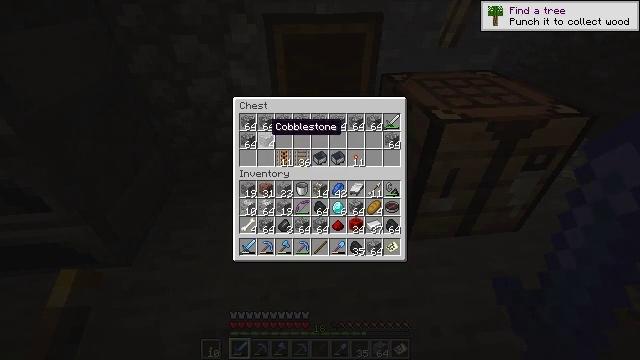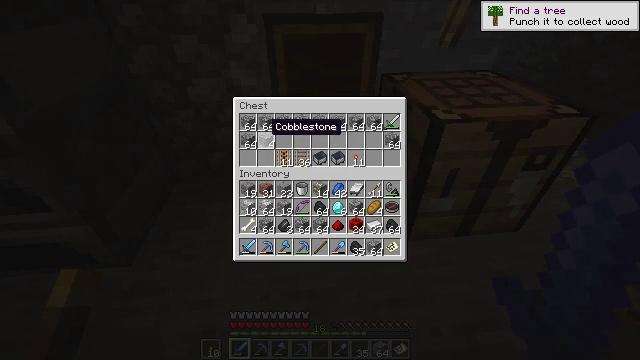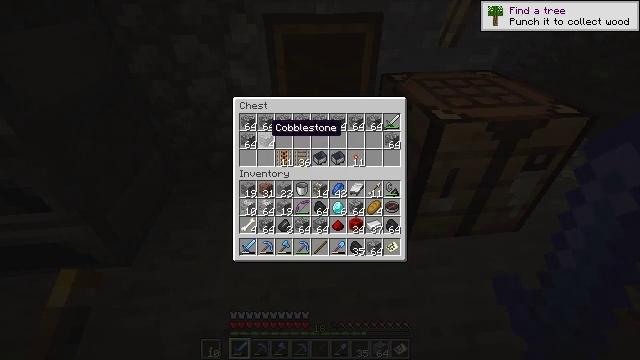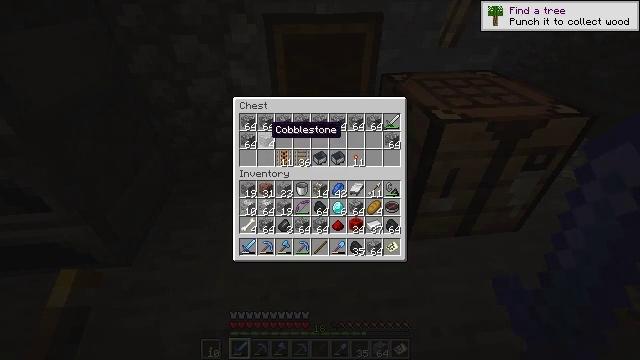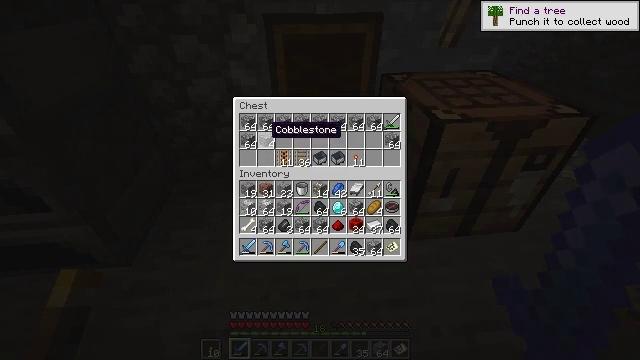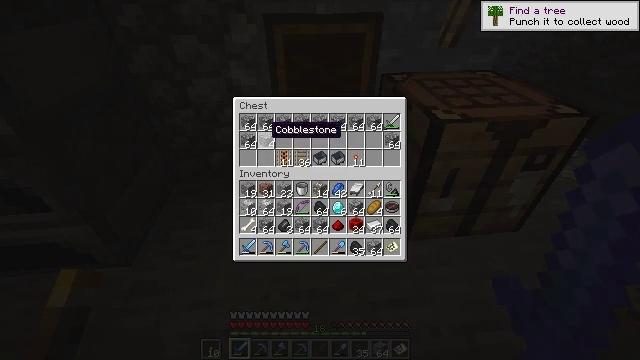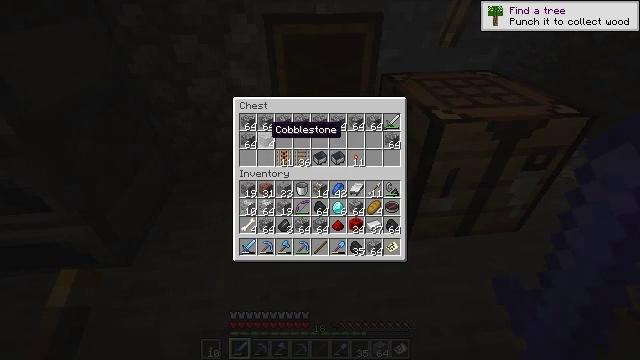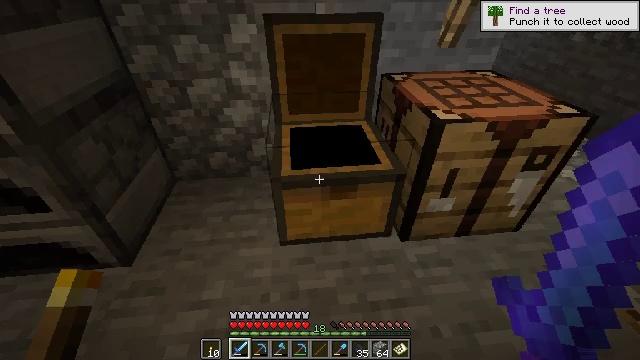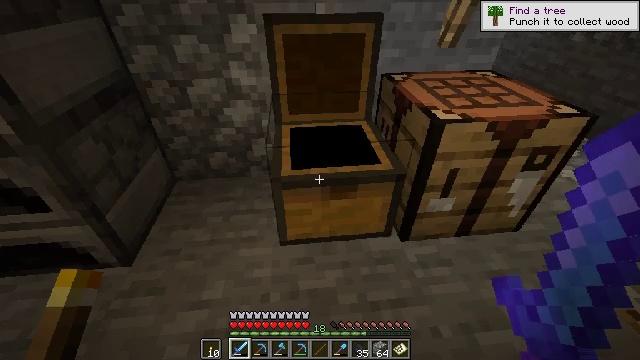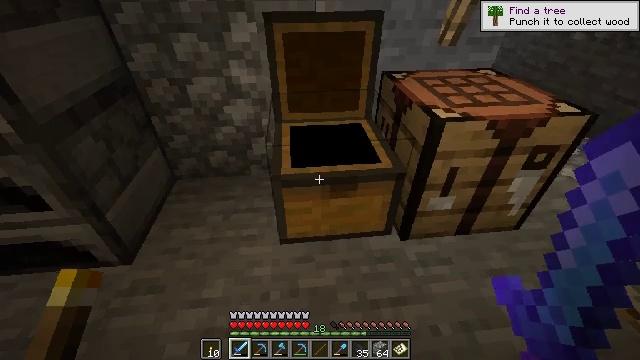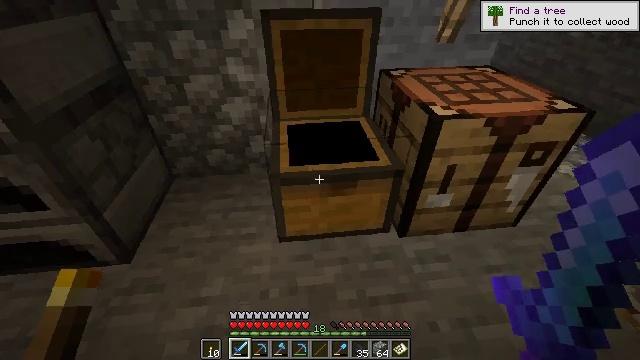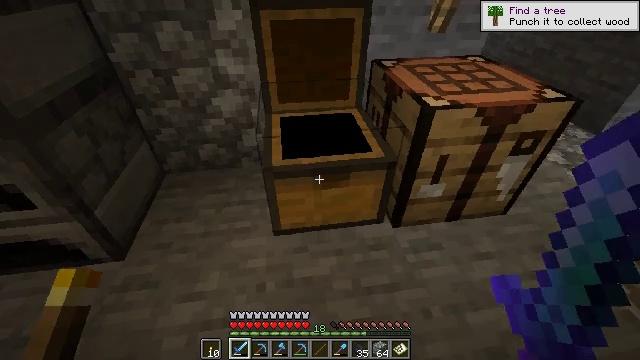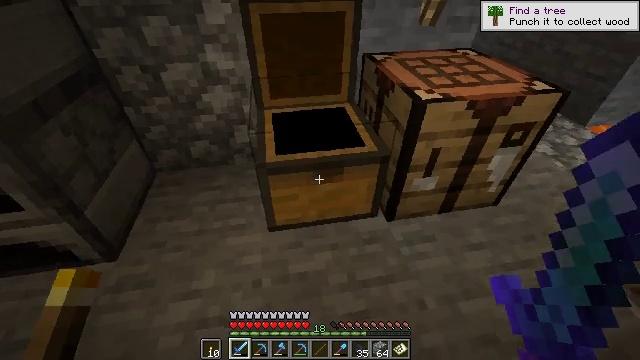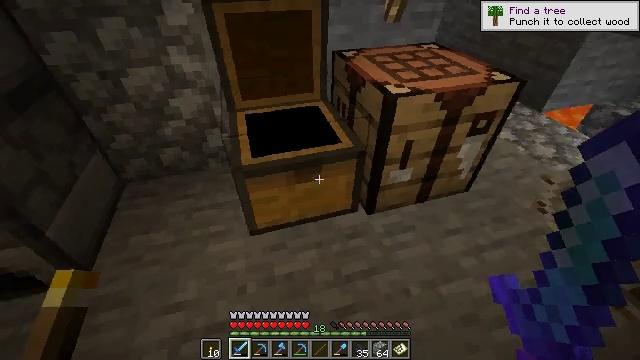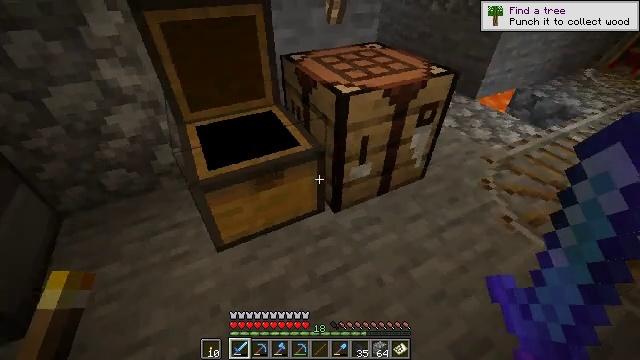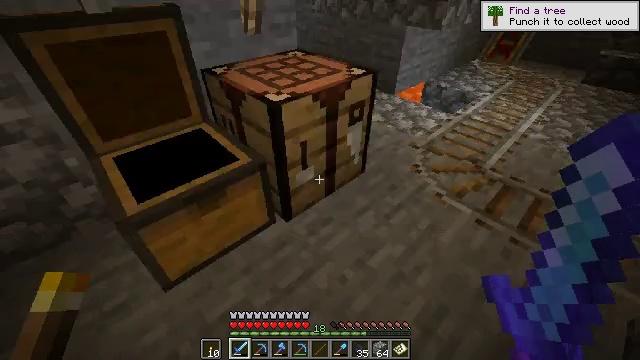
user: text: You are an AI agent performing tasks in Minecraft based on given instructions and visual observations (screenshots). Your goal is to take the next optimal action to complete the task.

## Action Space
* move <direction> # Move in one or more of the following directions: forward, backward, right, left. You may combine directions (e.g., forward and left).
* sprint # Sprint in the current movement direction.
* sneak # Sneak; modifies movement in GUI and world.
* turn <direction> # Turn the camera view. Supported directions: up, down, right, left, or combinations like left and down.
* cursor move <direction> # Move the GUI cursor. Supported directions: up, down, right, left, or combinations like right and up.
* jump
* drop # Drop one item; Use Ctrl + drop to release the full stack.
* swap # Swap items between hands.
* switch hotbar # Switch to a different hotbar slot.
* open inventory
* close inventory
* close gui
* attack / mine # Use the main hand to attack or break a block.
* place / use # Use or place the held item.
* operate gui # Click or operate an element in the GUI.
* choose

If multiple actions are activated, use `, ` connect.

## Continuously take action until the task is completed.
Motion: motion action
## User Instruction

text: Craft a coal block.
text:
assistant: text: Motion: no_op
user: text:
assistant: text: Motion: no_op
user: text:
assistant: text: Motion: no_op
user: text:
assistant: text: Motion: no_op
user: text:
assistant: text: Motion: no_op
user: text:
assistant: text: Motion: no_op
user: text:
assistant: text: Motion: no_op
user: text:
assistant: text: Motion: close gui
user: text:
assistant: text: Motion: no_op
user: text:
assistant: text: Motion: no_op
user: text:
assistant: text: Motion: turn right and down
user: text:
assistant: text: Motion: turn right and down
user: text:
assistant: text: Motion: turn right
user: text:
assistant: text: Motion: turn right
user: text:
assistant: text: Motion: turn right and up
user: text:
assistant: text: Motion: move forward, turn right and up
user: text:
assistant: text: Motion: move forward, turn right and up
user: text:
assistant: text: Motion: move forward, turn up
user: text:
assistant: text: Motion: move forward, turn up
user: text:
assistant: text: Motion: move forward, turn right and up
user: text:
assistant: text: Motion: move forward, turn right and up
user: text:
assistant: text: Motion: move forward, turn right and up
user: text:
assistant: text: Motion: move forward, turn right and up
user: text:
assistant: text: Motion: move forward, turn right and up
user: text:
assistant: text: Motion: move forward, turn right and up
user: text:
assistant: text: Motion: move forward, turn up
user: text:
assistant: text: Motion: move forward, turn up
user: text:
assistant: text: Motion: move forward, turn right and up
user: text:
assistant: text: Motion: move forward, turn right and up
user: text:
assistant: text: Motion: move forward, turn right and up